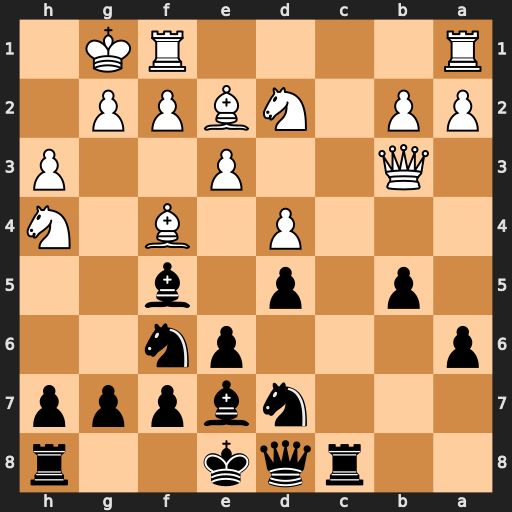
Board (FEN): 2rqk2r/3nbppp/p3pn2/1p1p1b2/3P1B1N/1Q2P2P/PP1NBPP1/R4RK1
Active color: b
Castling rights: k
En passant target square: -
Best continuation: Bc2 Rac1 Bxb3